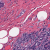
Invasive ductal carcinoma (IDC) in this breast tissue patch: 1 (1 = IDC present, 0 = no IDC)